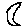
Label: moon